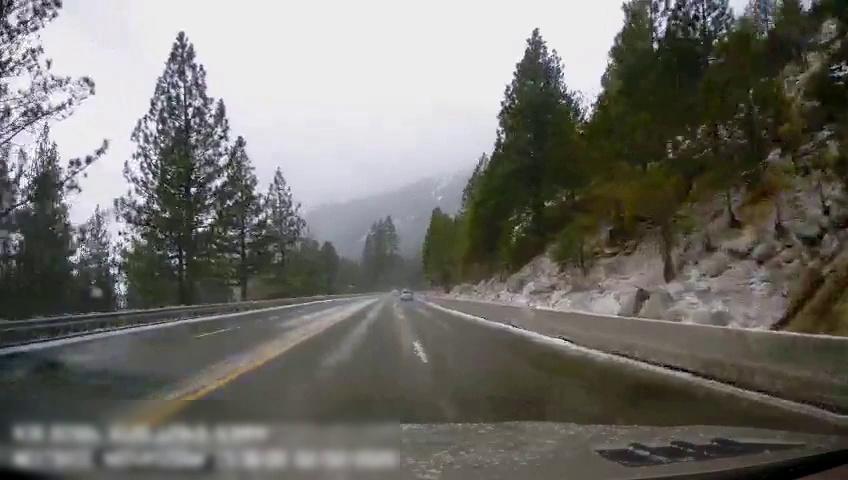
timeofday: Day
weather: Snowy
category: Drivable Space
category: Vehicles | SUV
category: Lanes | Current Lane
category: Lanes | Opposite Lane
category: Lanes | Opposite Lane
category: Lanes | Current Lane
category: Lanes | Current Lane